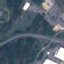
Land use / land cover: Highway